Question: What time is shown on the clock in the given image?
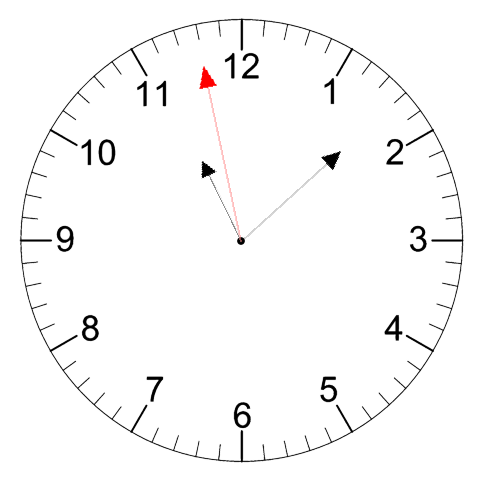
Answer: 11:07:58